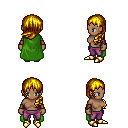
a pixel art fantasy rpg character, female body template, human, dark skin, green cape, magenta pants, blonde left-swept hairstyle, leather bracers, gold boots, four views (front, back, left, right), 2x2 character sprite sheet, small pixel art, hard edges, no anti-aliasing